Interaction volume radius: 10 \u00c5
Interaction volume height: 10 \u00c5
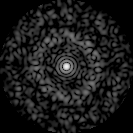
Disorder parameter: 0.875